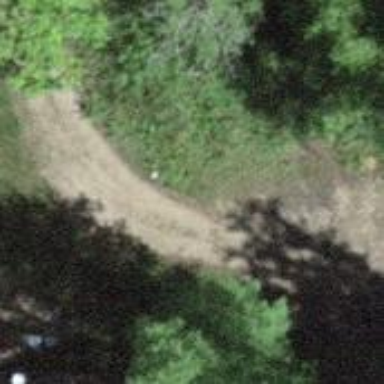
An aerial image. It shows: Gravel track with grade2 tracktype.